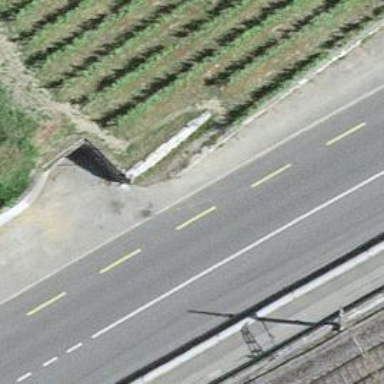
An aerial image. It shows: Asphalt sidewalk.